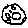
Label: moon